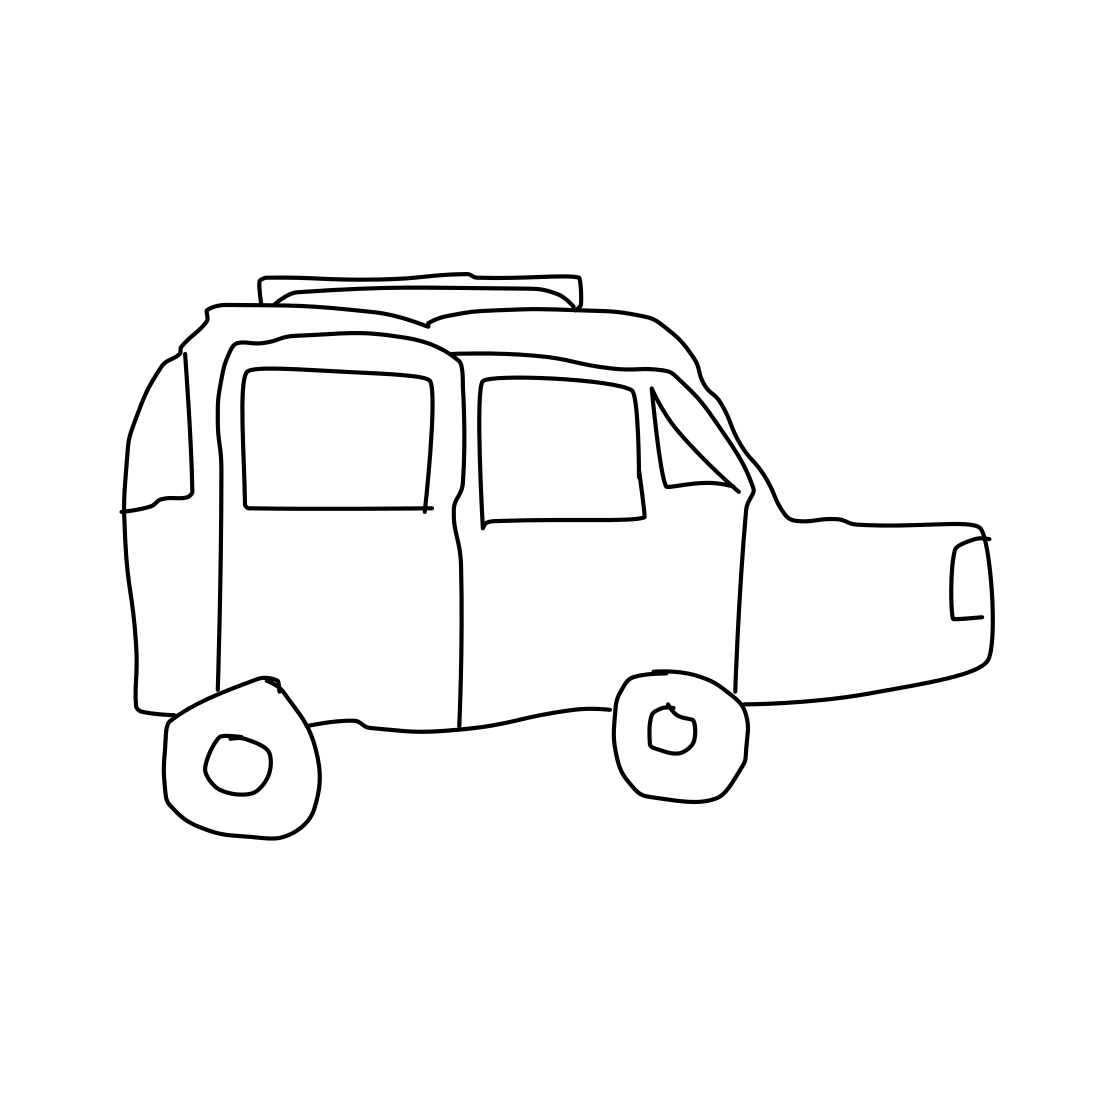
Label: suv